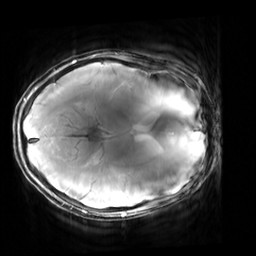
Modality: T2starw
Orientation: axial
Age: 22
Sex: female
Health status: healthy
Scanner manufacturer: siemens
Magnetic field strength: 3 T
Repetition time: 0.7 s
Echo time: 0.02 s